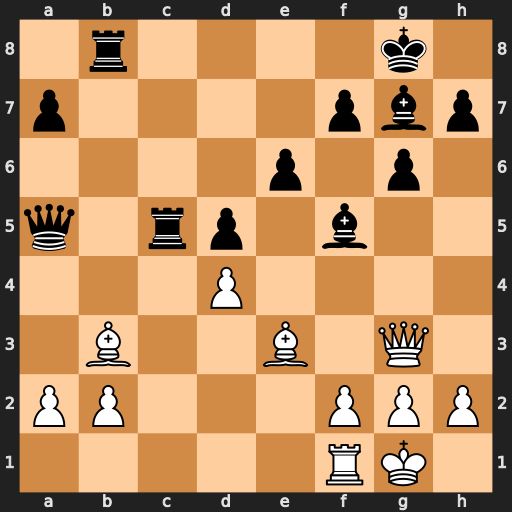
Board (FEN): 1r4k1/p4pbp/4p1p1/q1rp1b2/3P4/1B2B1Q1/PP3PPP/5RK1
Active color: w
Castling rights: -
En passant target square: -
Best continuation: Qxb8+ Rc8 Qxc8+